Question: I use log4j in my spring mvc project and I create log file uing log4j.properties in the following.
'''
# Root logger option
log4j.rootLogger= INFO, info, file, stdout, error
# Direct log messages to a log file [INFO]
log4j.appender.info=org.apache.log4j.DailyRollingFileAppender
log4j.appender.info.File=.logs\mylog.log
log4j.appender.info.Threshold=INFO
log4j.appender.info.MaxFileSize=1Kb
log4j.appender.info.MaxBackupIndex=10
log4j.appender.info.DatePattern='.'yyyy-MM-dd
log4j.appender.info.layout=org.apache.log4j.PatternLayout
log4j.appender.info.layout.ConversionPattern=%d{yyyy-MM-dd HH:mm:ss} %-5p %c{1}:%L - %m%n
'''
I want it to be stored in myapp/logs folder in my web application . what part i should for the file.
here is the directory
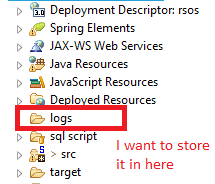
Answer: Right now it will be saved in the current working directory of your IDE (Eclipse or STS, I guess). Its not a good idea to put the file in the project structure, because that structure wont exist, once you deployed the app anywhere.
In Spring you can define a property in youe web.xml, to make the location variable:
'''
<context-param>
<param-name>webAppRootKey</param-name>
<param-value>mywebapp.root</param-value>
</context-param>
'''
Then add a variable to your config:
'''
log4j.appender.info.File=${mywebapp.root}/logs/mylog.log
'''
If you have to store it in the application, you can also define that <URL> to find out where your app is deployed, and then set the path to the file.